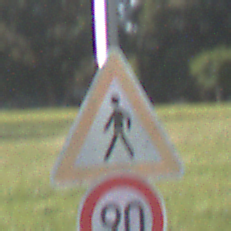
Verkehrszeichen: FussgaengerRechts
Zusatzzeichen unten: Geschwindigkeit90
Umgebung: Outdoor, Nature
Tageszeit: MorningAfternoon
Wetter: PartlyCloudy
Licht: Natural
Jahreszeit: NotSpecified
Kontrast: HighContrast